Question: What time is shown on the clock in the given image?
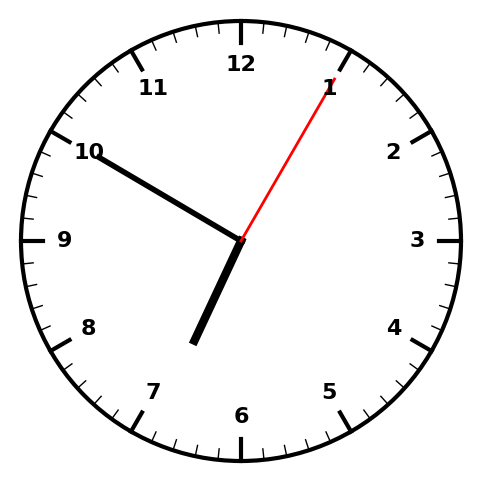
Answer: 06:50:05